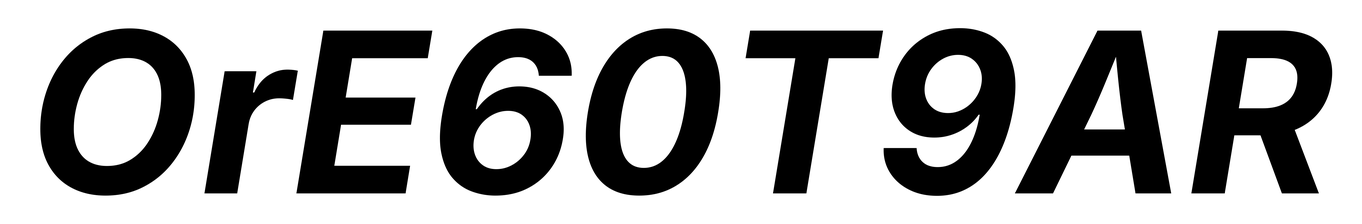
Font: Inter-Italic_Bold_Italic